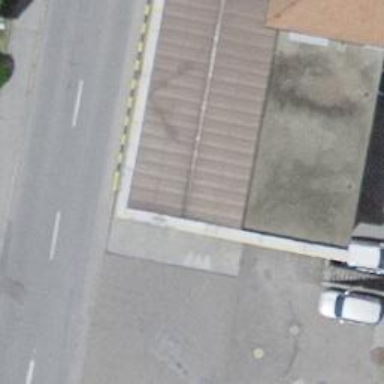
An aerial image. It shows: Kiosk selling fuel.